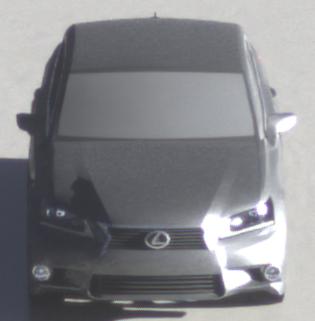
Make: Lexus
Model: GS 250
Detailed model: GS (L10)
Model produced from: 2012/06
Model produced until: 2013/12
Doors: 4
Color: gray
Road condition: wet road
Daytime: morning or afternoon
Contrast: high contrast